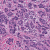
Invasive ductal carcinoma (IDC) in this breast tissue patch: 1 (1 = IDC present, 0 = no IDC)